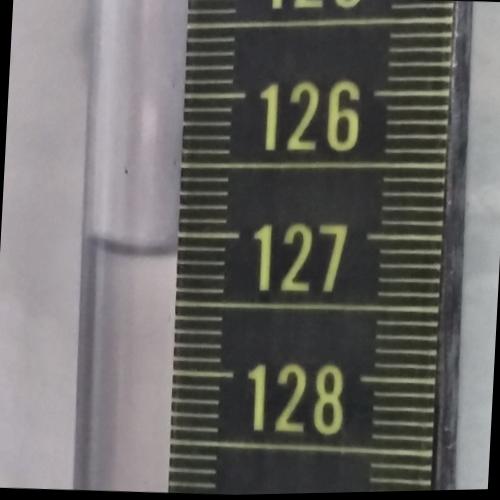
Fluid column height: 127.1 cm